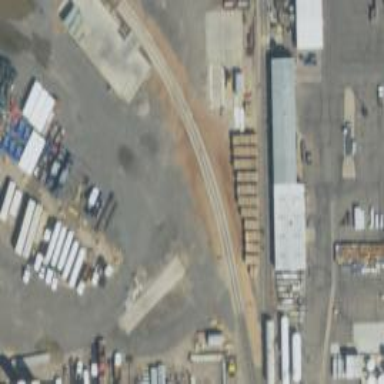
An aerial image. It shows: Railway spur service.